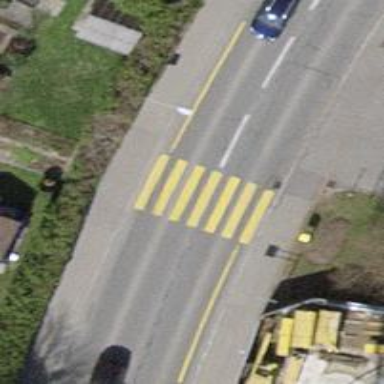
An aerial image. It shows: Zebra crossing on the road.